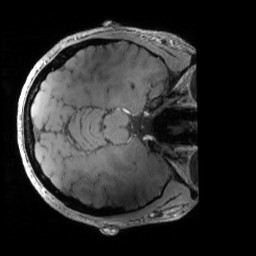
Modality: MP2RAGE
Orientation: axial